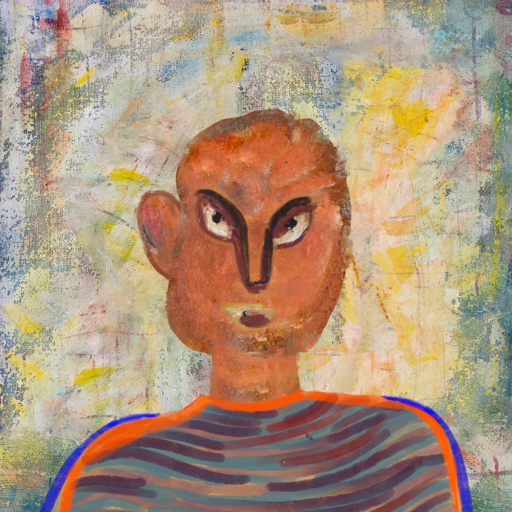
Background: Irani, Head And Neck Front: Boggyland, Face Front: After_Raid, Bust: Experience, Hair Front: Blank, Head Accessory: Blank, Second Necklace: Blank, Necklace: Blank, Baby: Blank